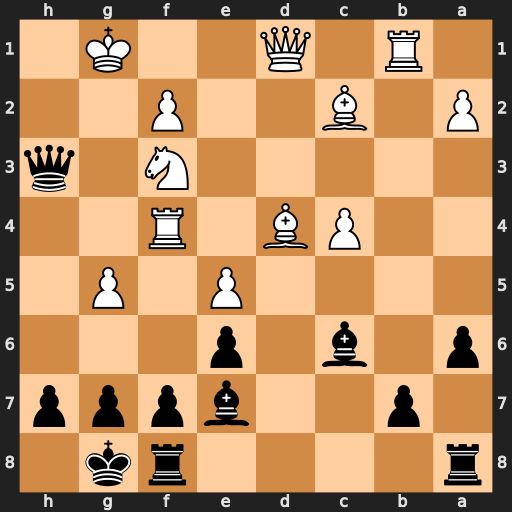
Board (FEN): r4rk1/1p2bppp/p1b1p3/4P1P1/2PB1R2/5N1q/P1B2P2/1R1Q2K1
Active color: b
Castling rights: -
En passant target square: -
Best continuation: Bxg5 Re4 Bxe4 Bxe4 Qg4+ Kf1 Qxe4